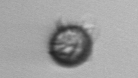
Label: Ciliophora